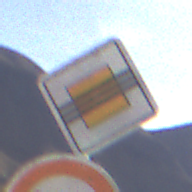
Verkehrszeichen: EndeVorfahrtsstrasse
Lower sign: UeberholverbotKraftfahrzeuge
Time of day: MorningAfternoon
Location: Outdoor (Nature)
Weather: PartlyCloudy
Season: NotSpecified
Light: Natural